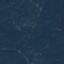
Land use / land cover class: Forest